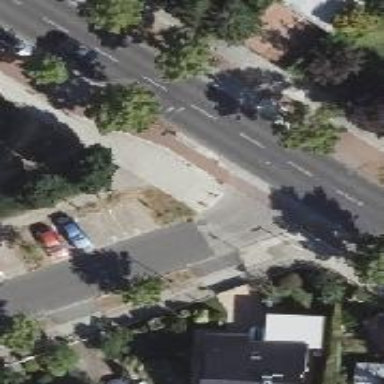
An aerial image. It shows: Road with "give way" sign.